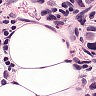
Metastatic tissue present: yes